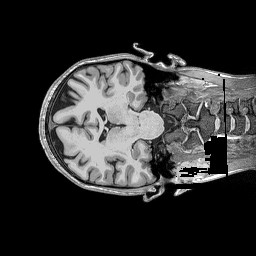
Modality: T1w
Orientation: axial
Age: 26
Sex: female